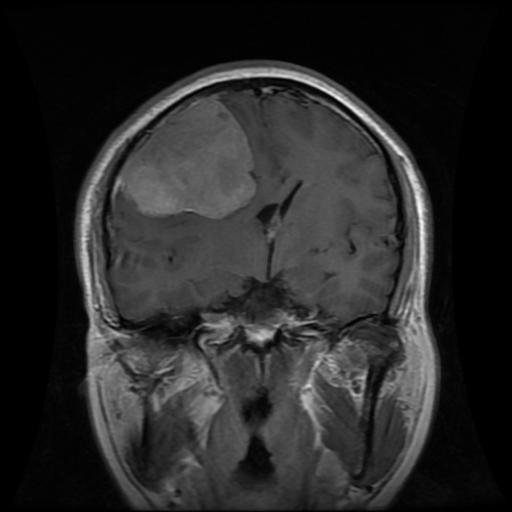
Label: meningioma